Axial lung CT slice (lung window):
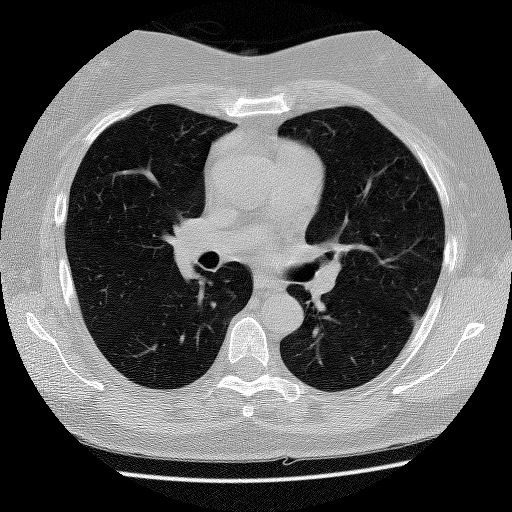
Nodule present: no